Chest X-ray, PA view. Patient: 68 years old, sex F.
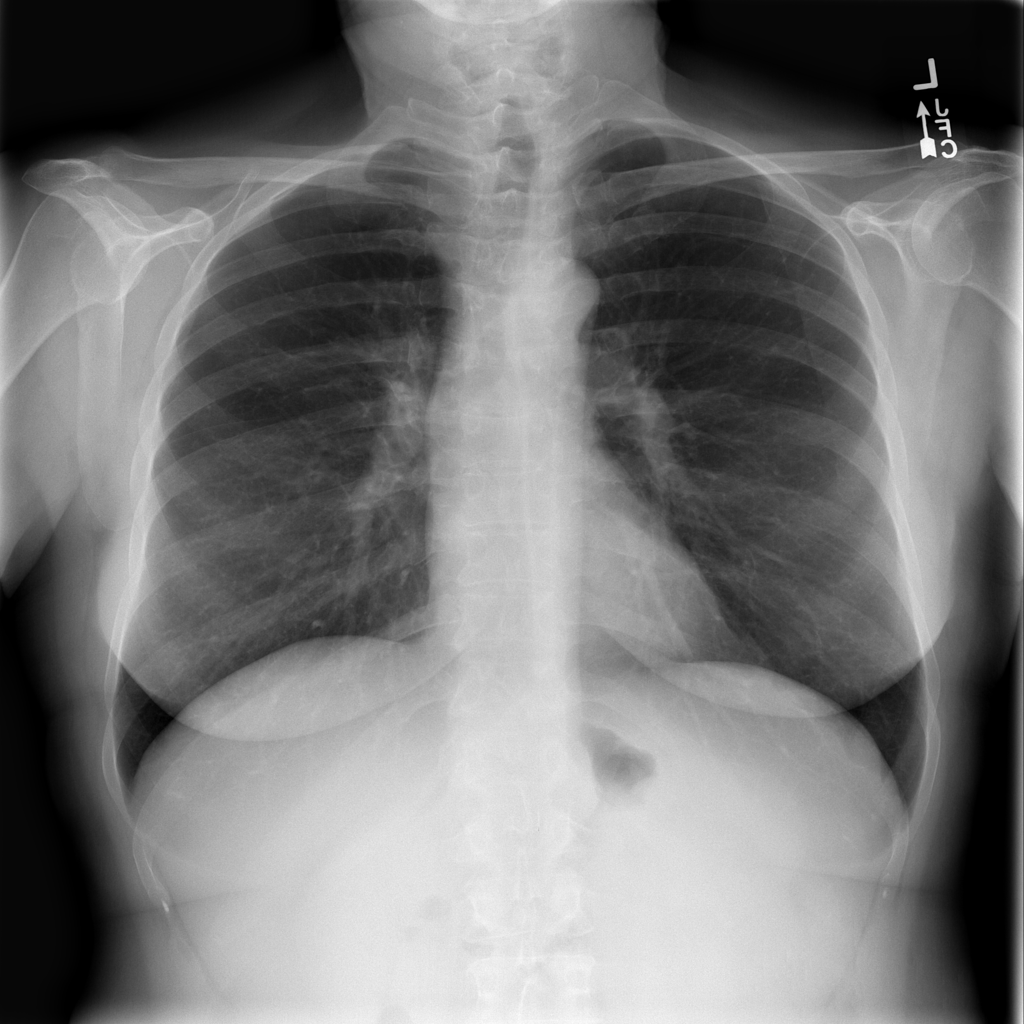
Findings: No Finding